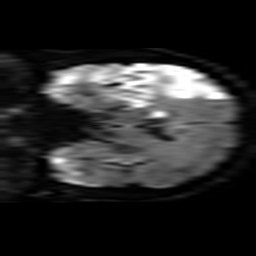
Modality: TRACE
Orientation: coronal
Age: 57
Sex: male
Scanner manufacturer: philips
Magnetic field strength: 3 T
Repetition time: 3.206 s
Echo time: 0.076 s